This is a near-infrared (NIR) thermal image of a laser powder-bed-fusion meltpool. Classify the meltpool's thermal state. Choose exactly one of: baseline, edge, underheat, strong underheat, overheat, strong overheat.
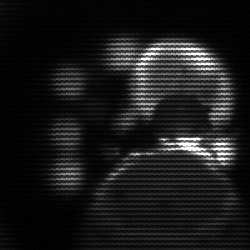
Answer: edge